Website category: sports
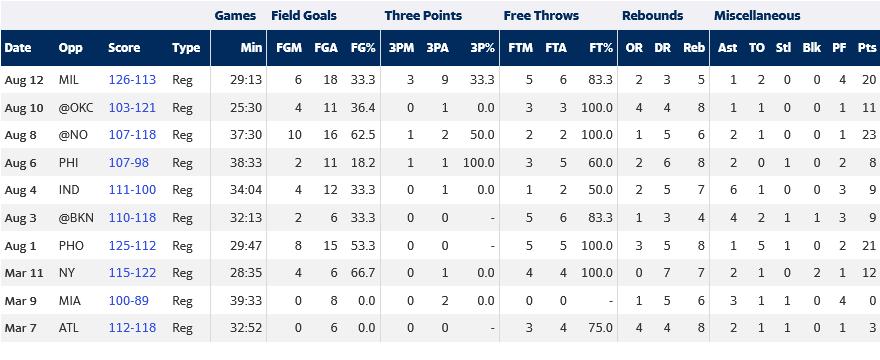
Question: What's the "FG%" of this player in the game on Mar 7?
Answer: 0.0

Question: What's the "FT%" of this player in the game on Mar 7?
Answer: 75.0

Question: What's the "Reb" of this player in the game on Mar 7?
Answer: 8

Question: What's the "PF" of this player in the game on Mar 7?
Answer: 1

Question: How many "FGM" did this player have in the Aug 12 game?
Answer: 6

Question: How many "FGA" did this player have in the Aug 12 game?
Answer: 18

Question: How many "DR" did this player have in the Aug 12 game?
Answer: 3

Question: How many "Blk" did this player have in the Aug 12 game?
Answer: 0

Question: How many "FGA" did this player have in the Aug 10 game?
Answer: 11

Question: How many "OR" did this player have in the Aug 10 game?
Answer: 4

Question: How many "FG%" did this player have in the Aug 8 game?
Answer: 62.5

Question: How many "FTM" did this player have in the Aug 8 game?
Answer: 2

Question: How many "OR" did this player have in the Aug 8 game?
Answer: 1

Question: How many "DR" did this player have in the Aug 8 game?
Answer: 5

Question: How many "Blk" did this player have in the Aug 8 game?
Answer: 0

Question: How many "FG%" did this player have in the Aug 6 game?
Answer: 18.2

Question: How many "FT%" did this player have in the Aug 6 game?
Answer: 60.0

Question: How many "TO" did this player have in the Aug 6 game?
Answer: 0

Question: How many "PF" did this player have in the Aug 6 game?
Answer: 2

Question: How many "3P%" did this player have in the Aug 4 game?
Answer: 0.0

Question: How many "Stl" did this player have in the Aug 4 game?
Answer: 0

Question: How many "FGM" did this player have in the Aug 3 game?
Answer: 2

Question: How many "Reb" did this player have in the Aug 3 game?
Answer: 4

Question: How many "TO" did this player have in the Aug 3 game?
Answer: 2

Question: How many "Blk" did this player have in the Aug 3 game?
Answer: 1

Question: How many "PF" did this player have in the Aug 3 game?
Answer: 3

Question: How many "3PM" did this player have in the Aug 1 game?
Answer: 0

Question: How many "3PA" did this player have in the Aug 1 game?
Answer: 0

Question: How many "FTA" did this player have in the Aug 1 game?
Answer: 5

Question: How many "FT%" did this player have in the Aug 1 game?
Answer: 100.0

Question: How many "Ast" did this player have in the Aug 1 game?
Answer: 1

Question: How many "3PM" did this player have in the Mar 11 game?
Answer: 0

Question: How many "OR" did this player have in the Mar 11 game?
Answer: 0

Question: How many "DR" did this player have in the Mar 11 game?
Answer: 7

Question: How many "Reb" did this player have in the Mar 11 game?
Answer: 7

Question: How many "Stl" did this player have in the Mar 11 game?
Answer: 0

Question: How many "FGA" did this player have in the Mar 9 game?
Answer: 8

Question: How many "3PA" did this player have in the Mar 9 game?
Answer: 2

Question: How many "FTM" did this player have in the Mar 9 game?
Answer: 0

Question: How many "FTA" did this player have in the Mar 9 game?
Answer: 0

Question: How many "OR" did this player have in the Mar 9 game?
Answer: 1

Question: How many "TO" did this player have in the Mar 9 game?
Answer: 1

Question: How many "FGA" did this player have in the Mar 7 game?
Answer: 6

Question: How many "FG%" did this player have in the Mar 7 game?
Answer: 0.0

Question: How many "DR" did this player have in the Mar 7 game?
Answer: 4

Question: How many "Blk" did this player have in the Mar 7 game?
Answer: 0

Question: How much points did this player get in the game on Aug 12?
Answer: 20

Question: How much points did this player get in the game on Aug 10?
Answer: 11

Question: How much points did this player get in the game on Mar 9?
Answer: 0

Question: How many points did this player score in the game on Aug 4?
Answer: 9

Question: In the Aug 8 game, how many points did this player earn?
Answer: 23

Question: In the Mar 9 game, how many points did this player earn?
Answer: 0

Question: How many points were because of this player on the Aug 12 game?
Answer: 20

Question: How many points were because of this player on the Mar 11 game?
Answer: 12

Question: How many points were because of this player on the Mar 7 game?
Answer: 3